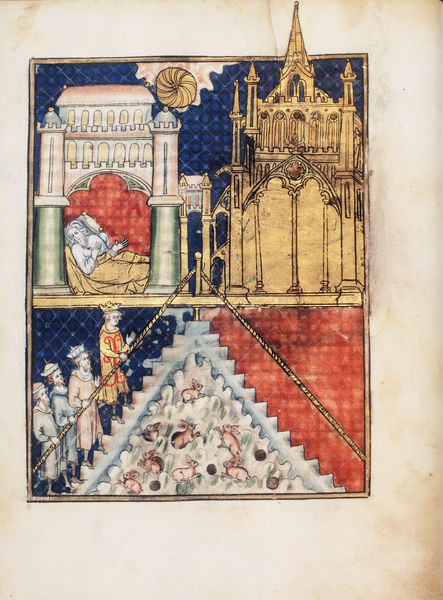
Titel: Berliner Alexanderroman
Institution: Berlin, Preußischer Kulturbesitz, Kupferstichkabinett
Schlagwörter: berg, blau, gemälde, himmel, mann, schlaf, weiß, gelb, grün, menschen, frau, männer, schwarz, szene, säulen, zeichnung, rot, schloss, tiere, wolke, malerei, muster, teppich, kirche, sonne, gold, blatt, krone, rosa, turm, hase, hasen, liegen, schlafen, besucher, treppe, treppen, gefolge, kaiser, könig, bett, kordel, hoch, mond, gewölbe, krank, buch, burg, türme, palast, dom, loch, seite, herrscher, buchseite, kaninchen, krankheit, könige, jesu, miniatur, szenen, handschrift, geburt, fialen, personal, hüpfen, buchmalerei, nager, codex, woke, illumination, runter, miniaturenmalerei